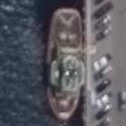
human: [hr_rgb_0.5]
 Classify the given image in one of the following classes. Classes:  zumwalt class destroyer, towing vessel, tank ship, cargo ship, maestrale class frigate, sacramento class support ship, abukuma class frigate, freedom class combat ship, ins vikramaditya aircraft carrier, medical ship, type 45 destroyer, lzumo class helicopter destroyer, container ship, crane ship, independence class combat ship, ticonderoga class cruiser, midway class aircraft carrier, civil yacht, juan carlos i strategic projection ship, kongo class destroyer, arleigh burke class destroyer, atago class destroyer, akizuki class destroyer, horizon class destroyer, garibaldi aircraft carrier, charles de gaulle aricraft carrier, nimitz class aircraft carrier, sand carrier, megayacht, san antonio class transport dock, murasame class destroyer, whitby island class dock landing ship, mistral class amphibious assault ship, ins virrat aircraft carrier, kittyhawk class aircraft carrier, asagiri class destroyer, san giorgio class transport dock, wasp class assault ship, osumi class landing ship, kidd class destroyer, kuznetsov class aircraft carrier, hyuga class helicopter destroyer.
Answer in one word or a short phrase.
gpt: Towing vessel